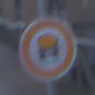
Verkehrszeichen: VerbotFahrzeugeWassergefaehrdenderLadung
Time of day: SunriseSunset
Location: Outdoor (Urban)
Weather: Clear
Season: NotSpecified
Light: Natural